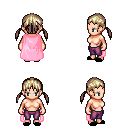
a pixel art fantasy rpg character, female body template, human, light skin, pink cape, magenta pants, white blonde twin-tailed hairstyle, black slippers, four views (front, back, left, right), 2x2 character sprite sheet, small pixel art, hard edges, no anti-aliasing